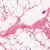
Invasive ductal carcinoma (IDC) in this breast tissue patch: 0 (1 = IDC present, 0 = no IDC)